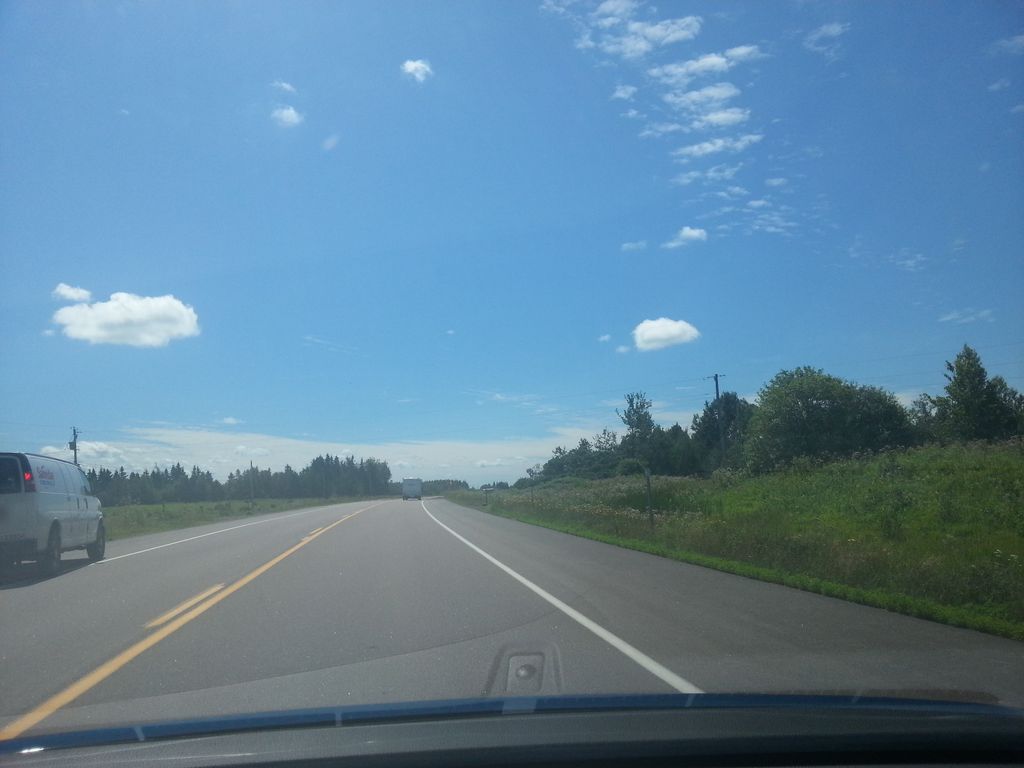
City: charlottetown